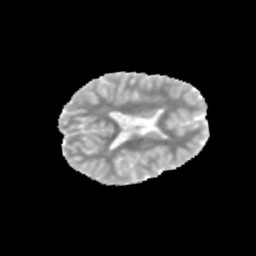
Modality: MD
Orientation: axial
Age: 11
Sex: female
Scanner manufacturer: siemens
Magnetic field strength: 3 T
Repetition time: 3.8 s
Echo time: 0.07 s